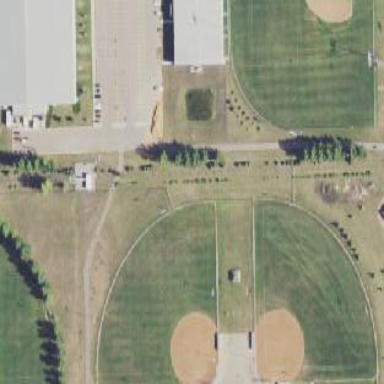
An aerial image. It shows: Softball pitch for leisure and sport activities.